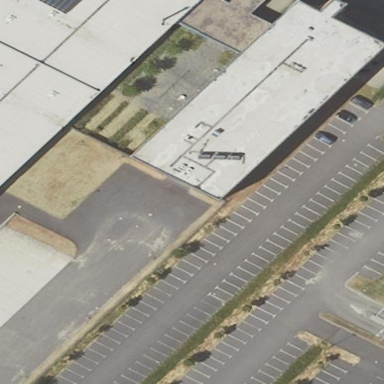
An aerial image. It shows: Commercial building.